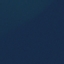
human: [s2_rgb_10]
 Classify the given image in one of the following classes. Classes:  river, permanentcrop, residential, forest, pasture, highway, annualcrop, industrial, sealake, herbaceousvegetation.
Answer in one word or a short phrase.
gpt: SeaLake